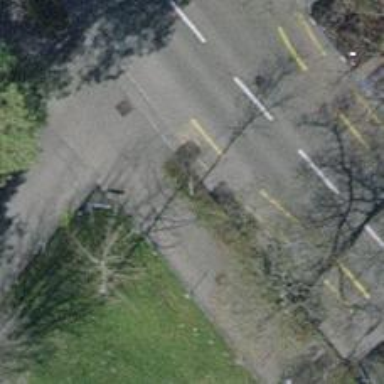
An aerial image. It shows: Tree-lined avenue.